Interaction volume radius: 5 \u00c5
Interaction volume height: 10 \u00c5
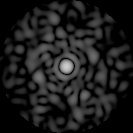
Disorder parameter: 0.8356